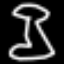
Label: hourglass